Field crop: maize
Growth stage: 2
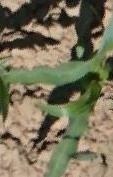
Species: maize